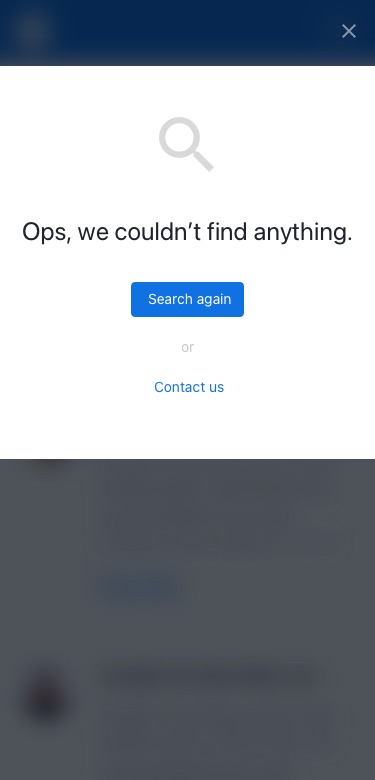
Text in this UI design:
Ops, we couldn’t find anything.
Search again
or
Contact us